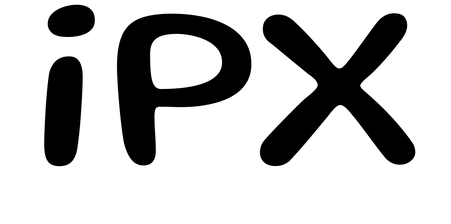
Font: Gluten_Regular